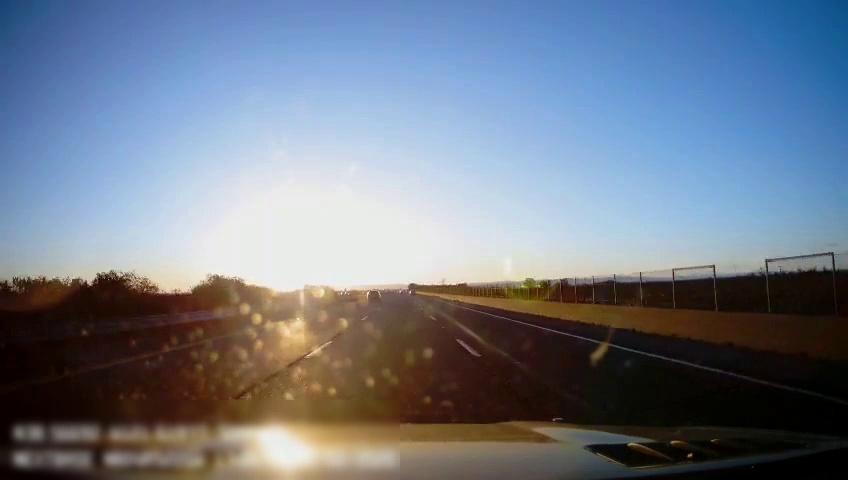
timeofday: Day
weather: Sunny
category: Drivable Space
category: Vehicles | SUV
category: Lanes | Alternate Lane
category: Lanes | Current Lane
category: Lanes | Current Lane
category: Lanes | Alternate Lane